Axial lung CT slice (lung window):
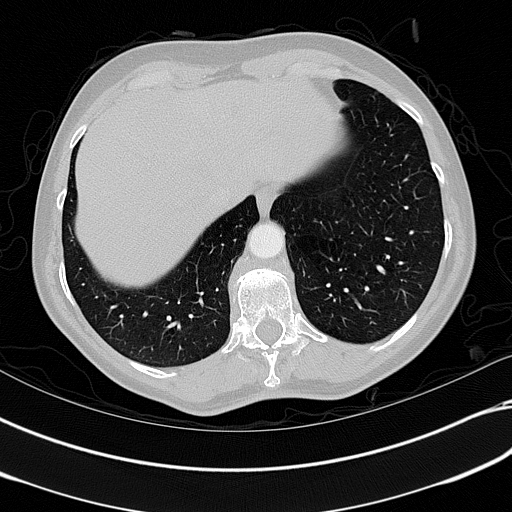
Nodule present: no